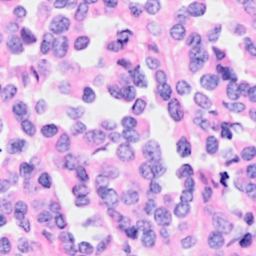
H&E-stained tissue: Breast